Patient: sex F, age 59
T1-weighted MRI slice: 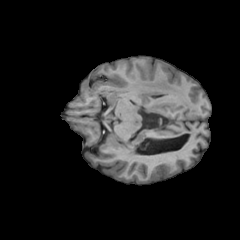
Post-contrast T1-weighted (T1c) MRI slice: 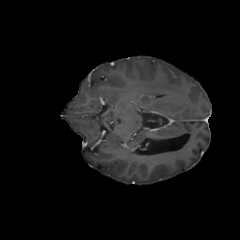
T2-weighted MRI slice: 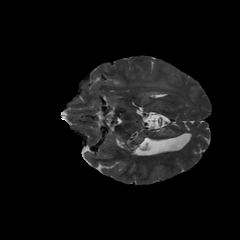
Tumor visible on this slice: yes
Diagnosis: Glioblastoma, IDH-wildtype
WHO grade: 4